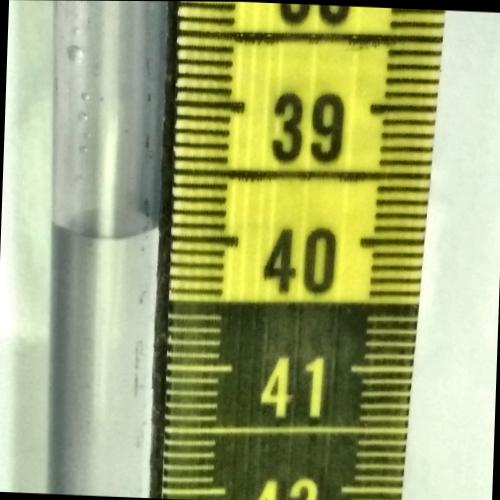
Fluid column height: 39.9 cm